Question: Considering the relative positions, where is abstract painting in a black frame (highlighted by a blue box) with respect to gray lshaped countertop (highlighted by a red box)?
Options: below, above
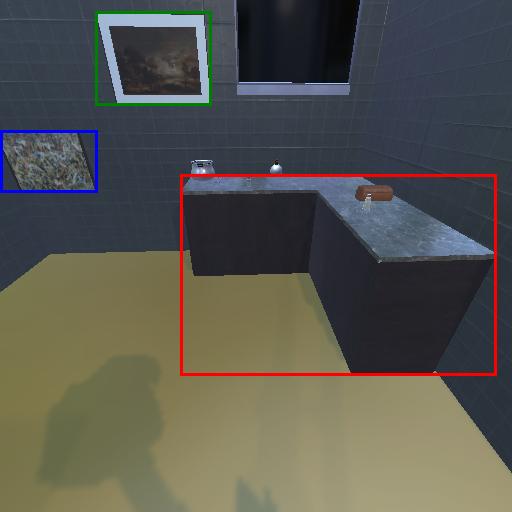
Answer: below